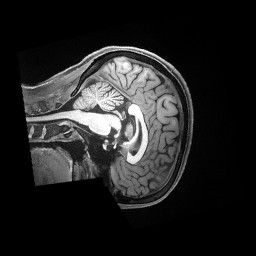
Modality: T1w
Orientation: sagittal
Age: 33
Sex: female
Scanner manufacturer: siemens
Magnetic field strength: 3 T
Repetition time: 2.5 s
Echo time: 0.00181 s